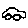
Label: car